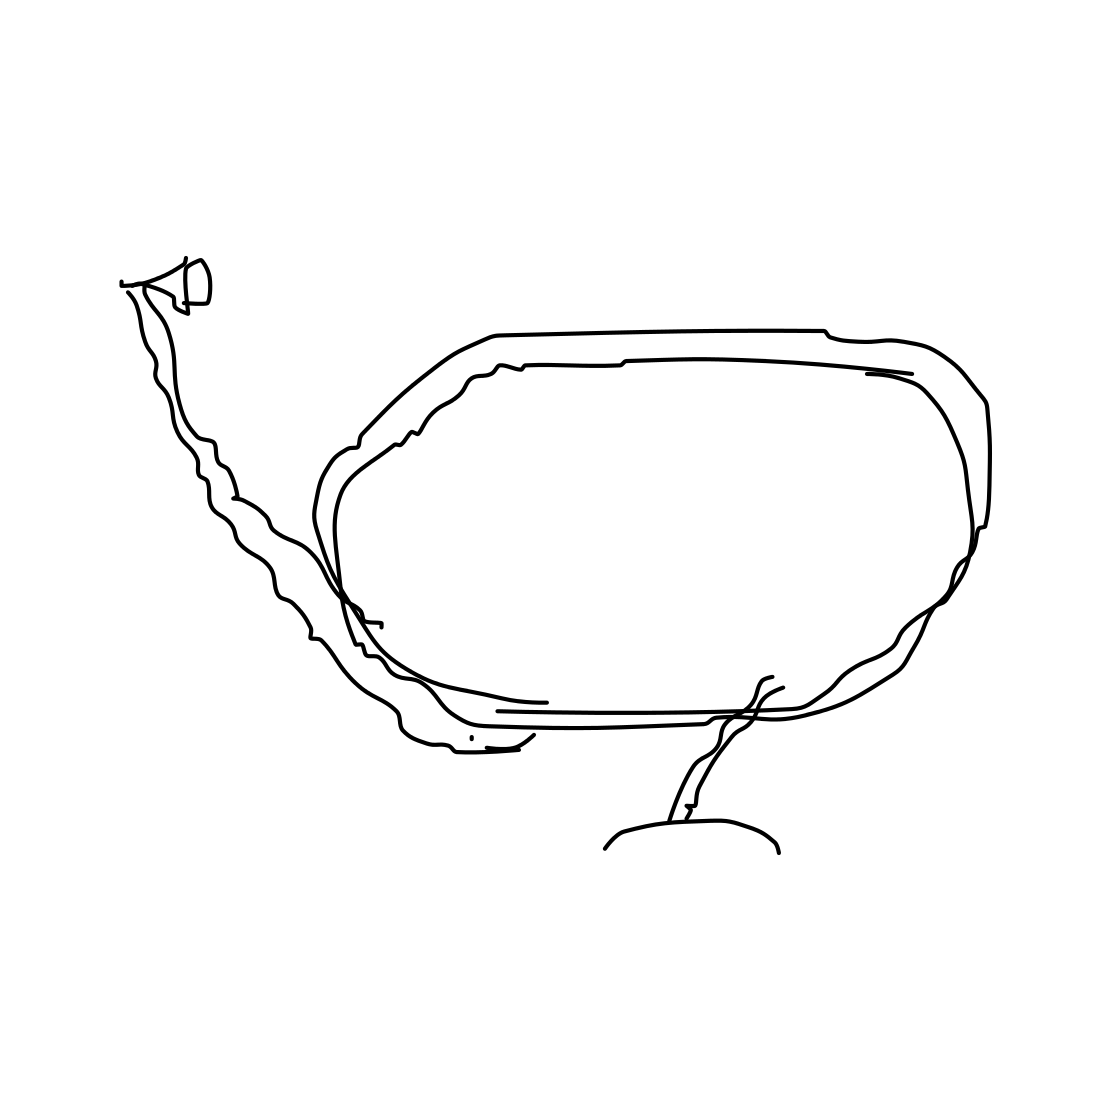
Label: satellite